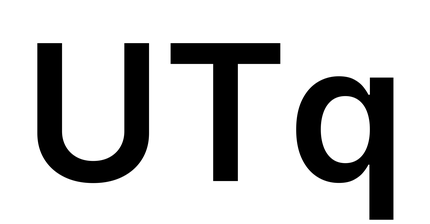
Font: Inter_SemiBold